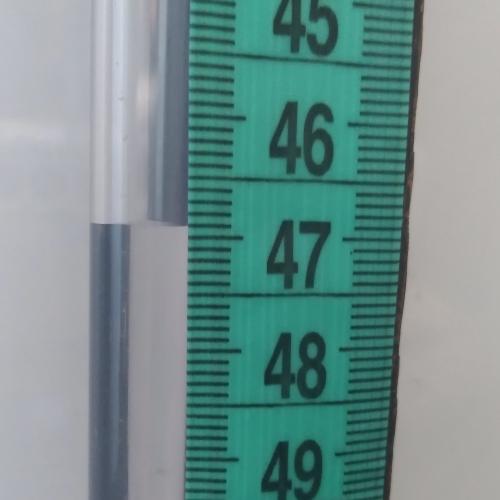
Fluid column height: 46.9 cm